Question: I am taking a Data Analysis Course on Udemy. I am using PostgreSQL. On one of my exercises, I tried to add a column of data and recieved a Syntax Error Message. Here is a screen shot of my code:

can someone help with this?
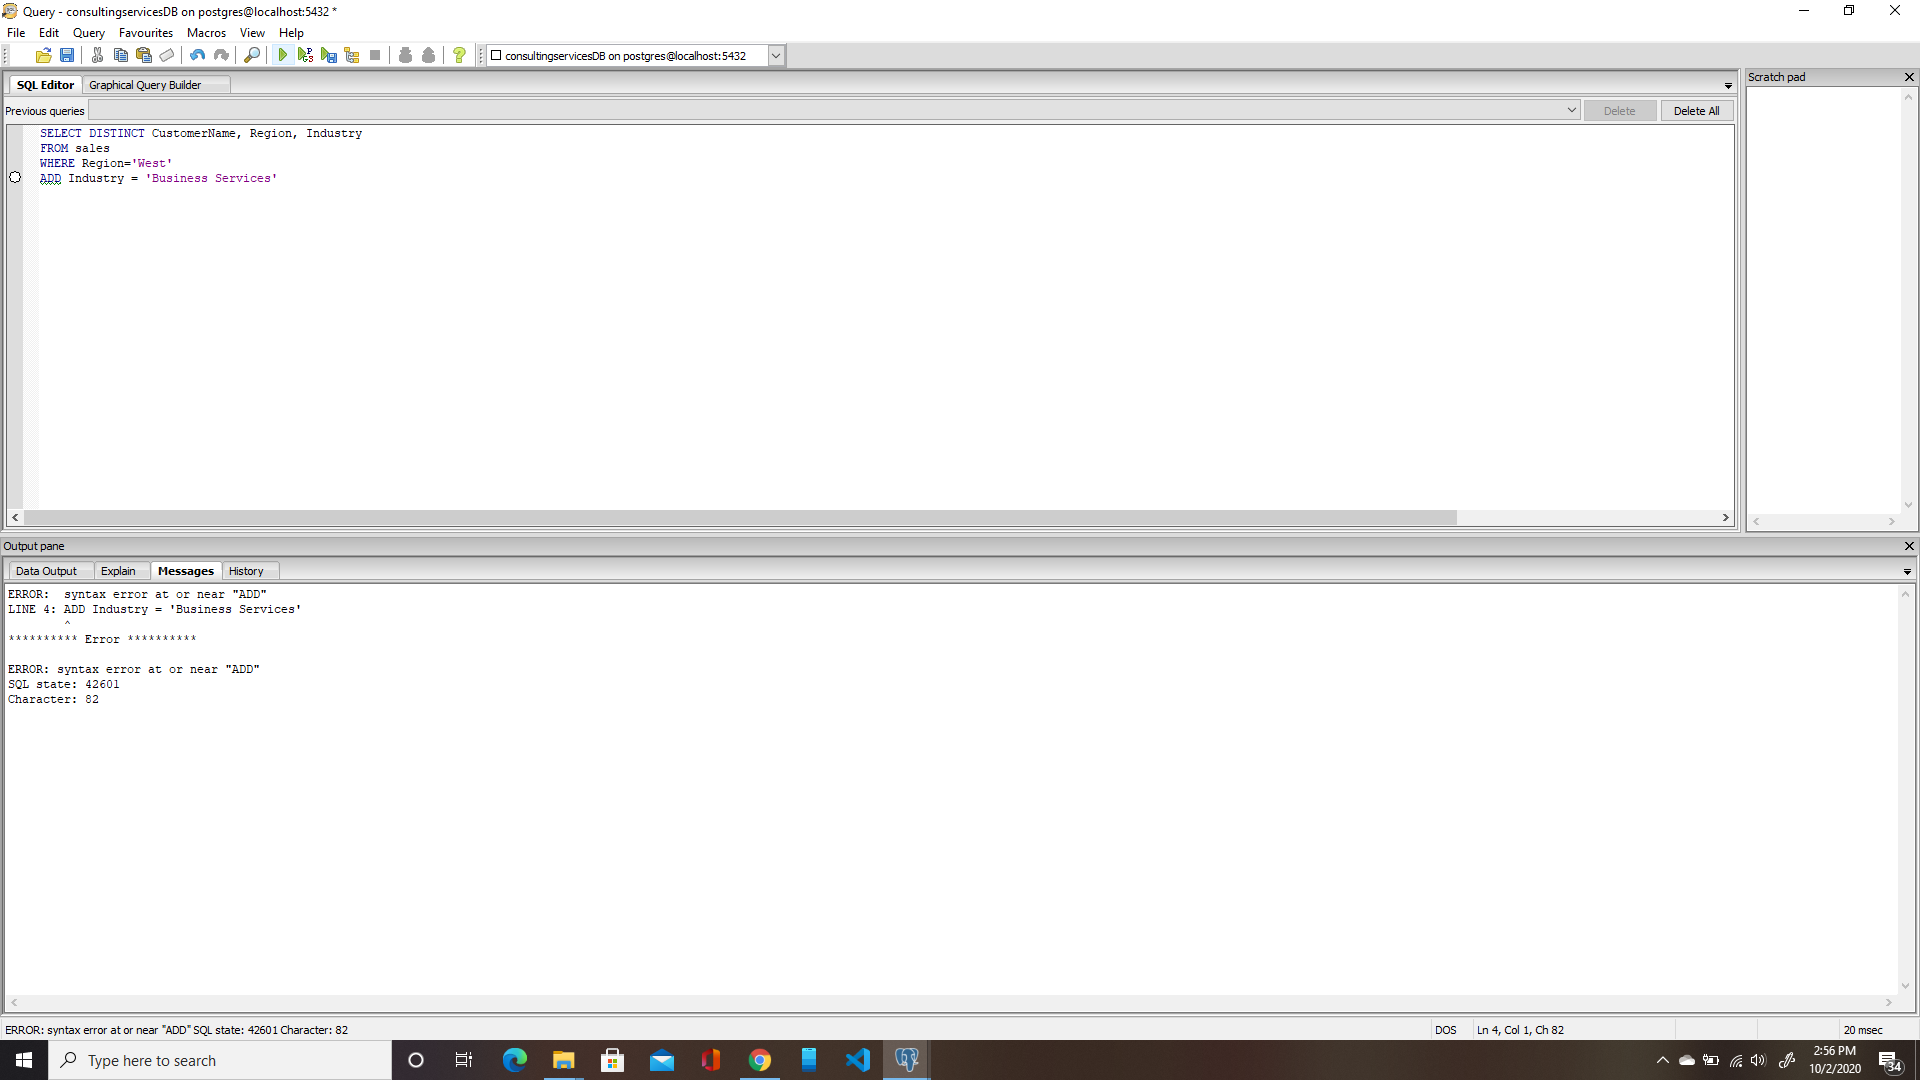
Answer: What you're showing is a select statement
'''
SELECT DISTINCT CustomerName, Region, Industry
FROM sales
WHERE Region = 'West'
'''
To add another criterion, use 'and' as follows
'''
SELECT DISTINCT CustomerName, Region, Industry
FROM sales
WHERE Region = 'West'
AND Industry = 'BusinessServices'
'''
If you want to add a column to the table itself, proceed as follows
'''
alter table sales add column Industry varchar
'''